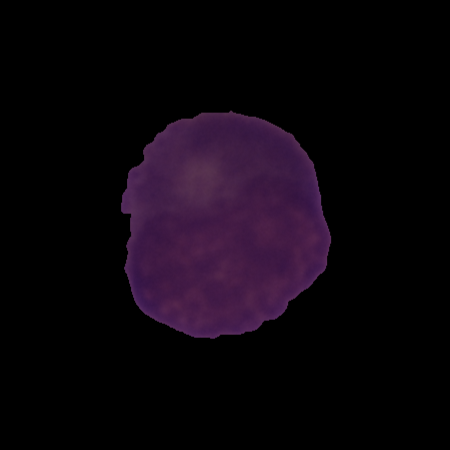
Label: healthy